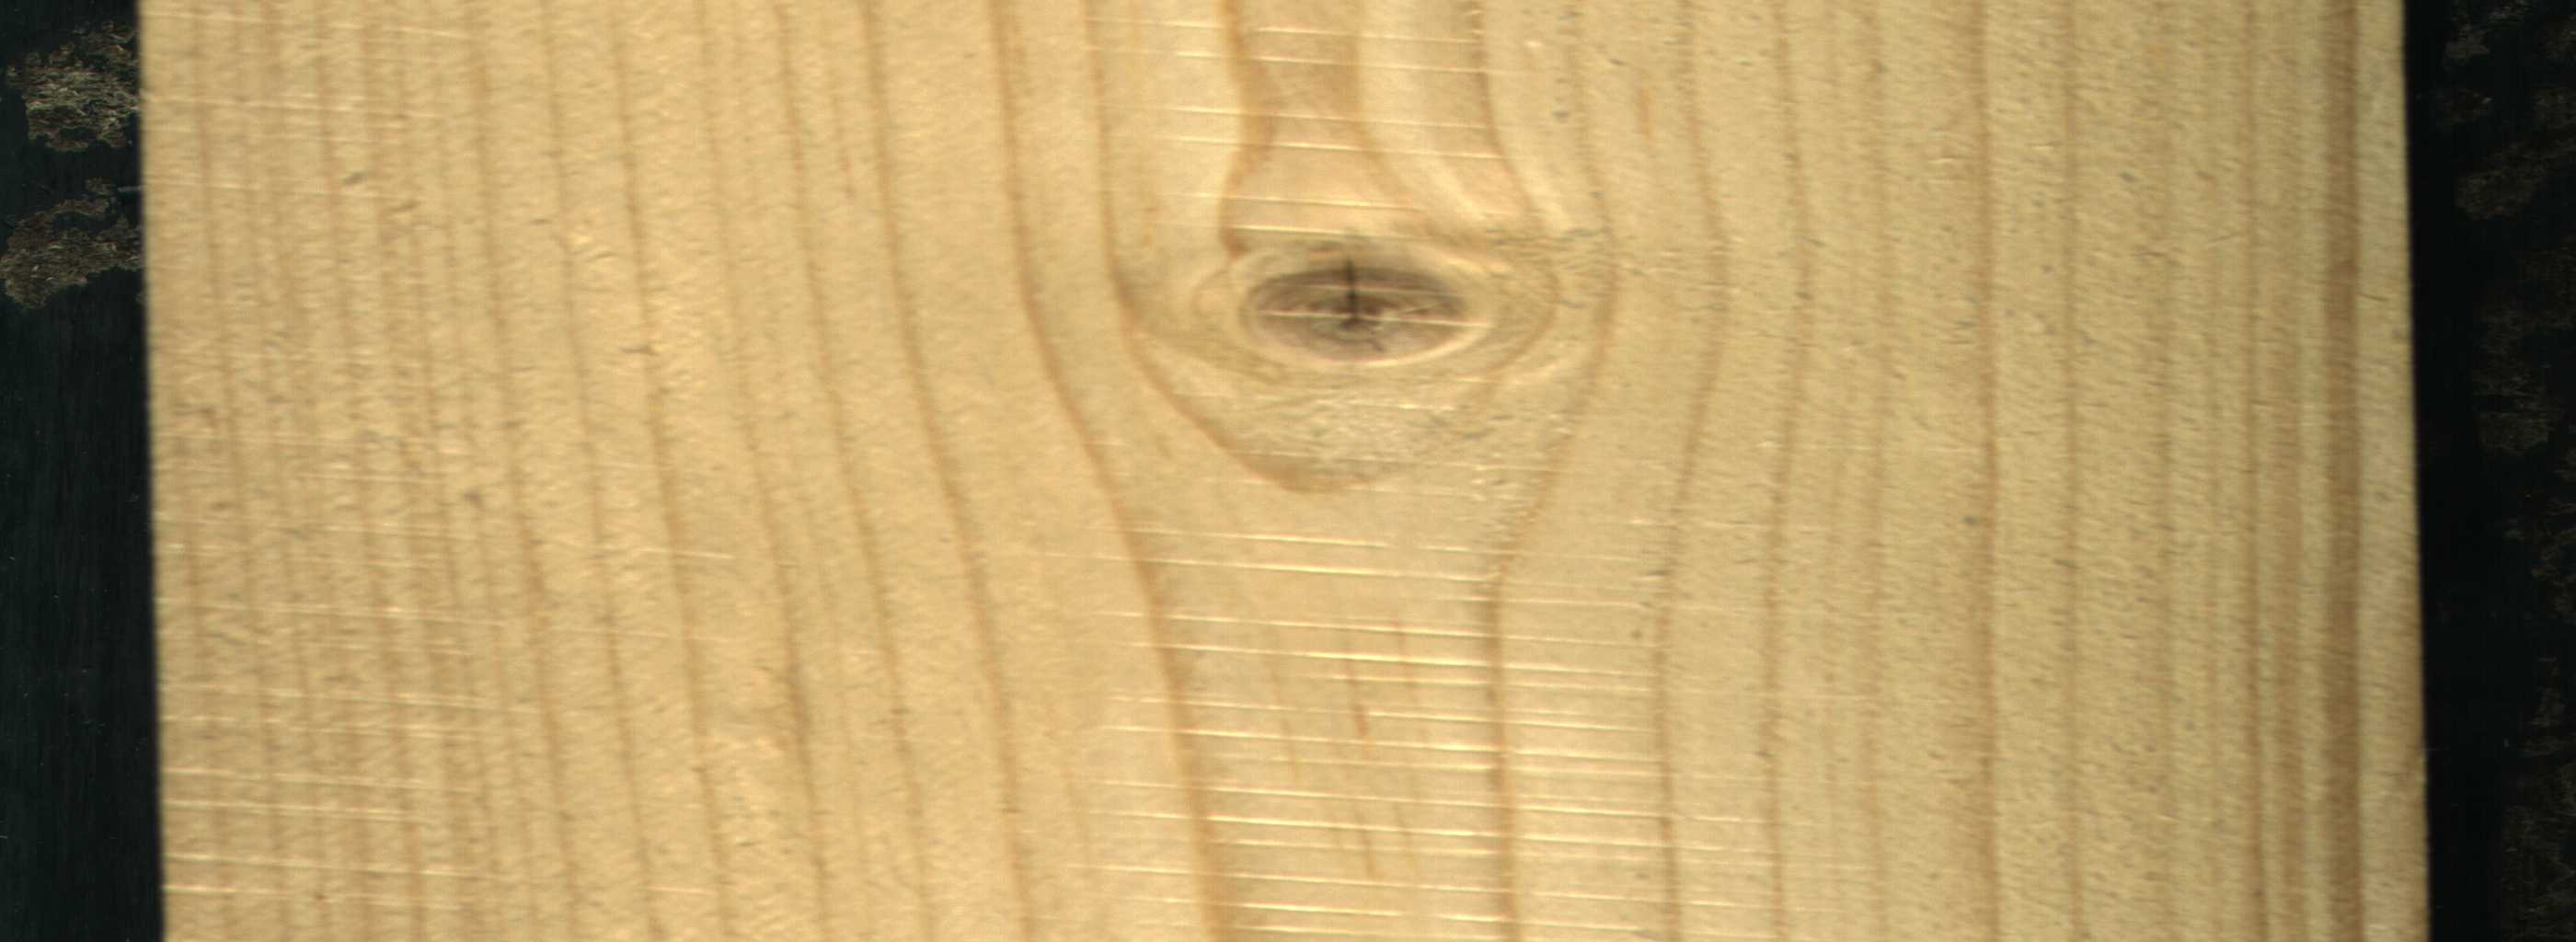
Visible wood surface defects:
knot_with_crack